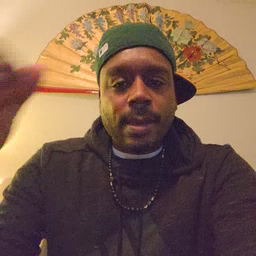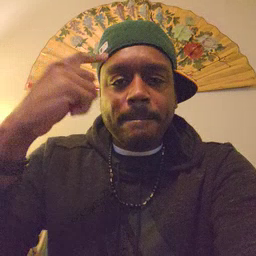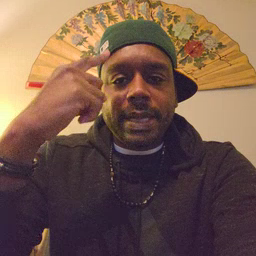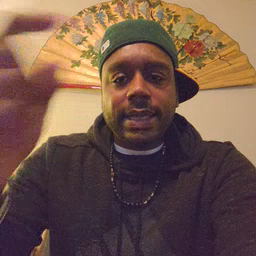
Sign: penny